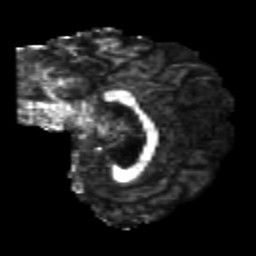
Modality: FA
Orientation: sagittal
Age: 25
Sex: male
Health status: healthy
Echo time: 0.074 s